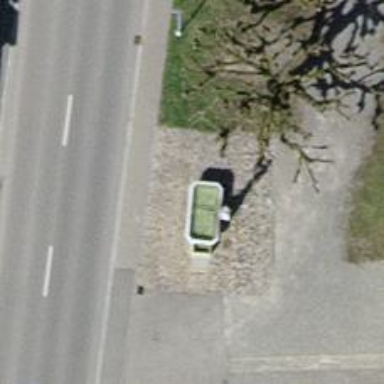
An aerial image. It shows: Beautiful fountain.